Interaction volume radius: 10 \u00c5
Interaction volume height: 25 \u00c5
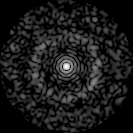
Disorder parameter: 0.834